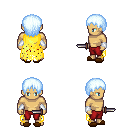
a pixel art fantasy rpg character, male body template, human, tanned skin, yellow tattered cape, red pants, white cyan plain hairstyle, white cloth bracers, brown slippers, dagger, four views (front, back, left, right), 2x2 character sprite sheet, small pixel art, hard edges, no anti-aliasing